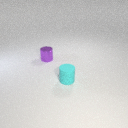
small cyan rubber cylinder in front of small purple metal cylinder